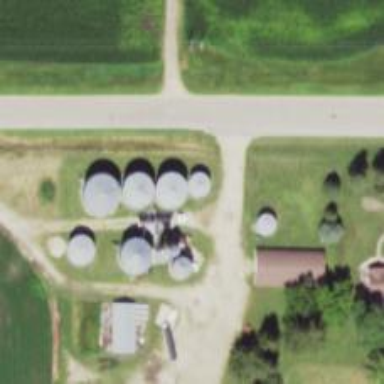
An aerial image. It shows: Silo.